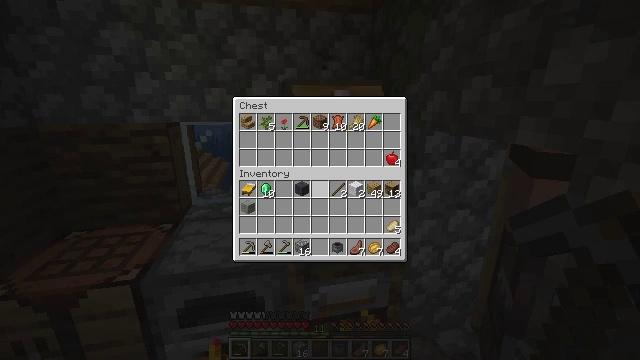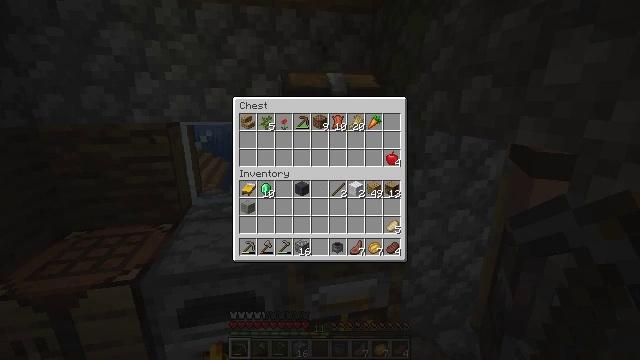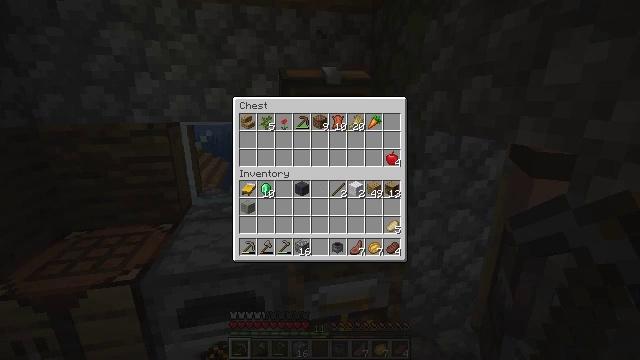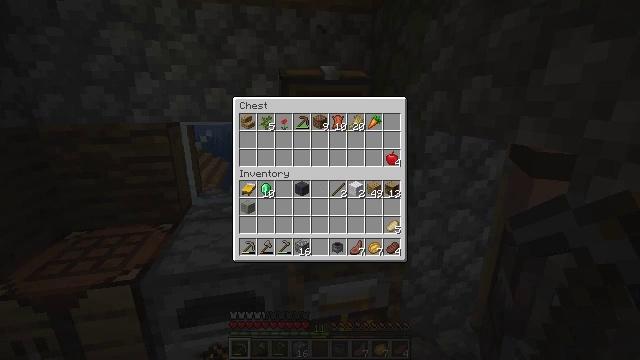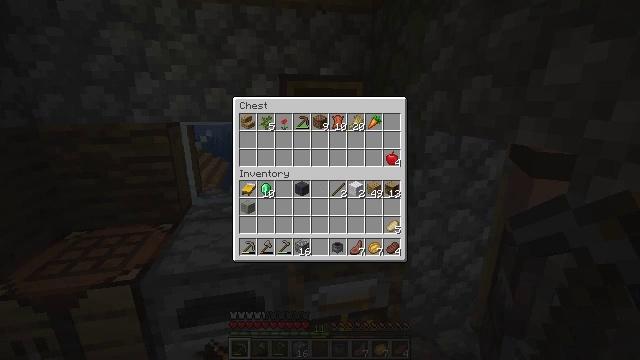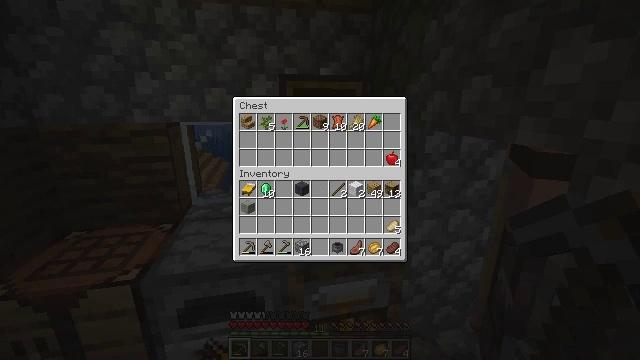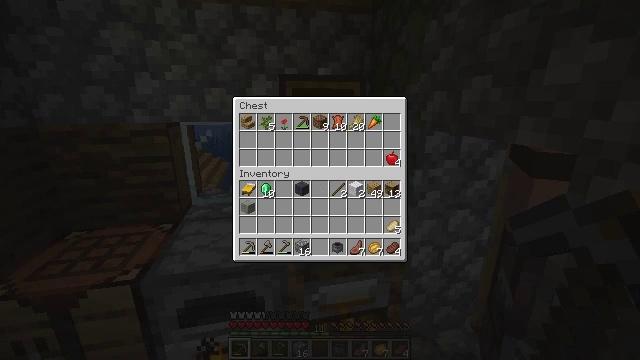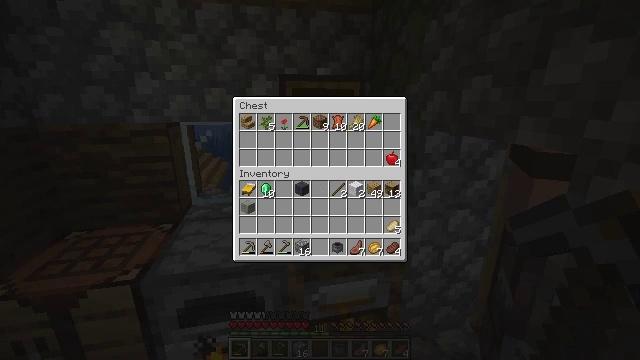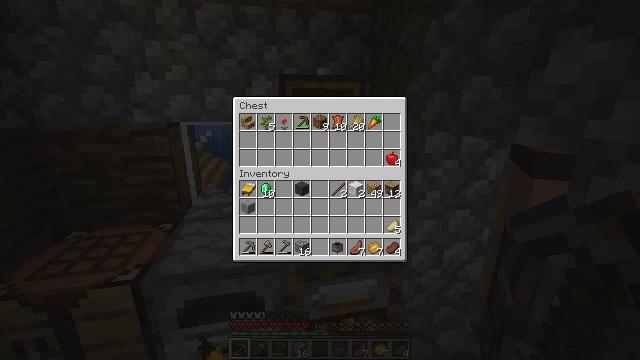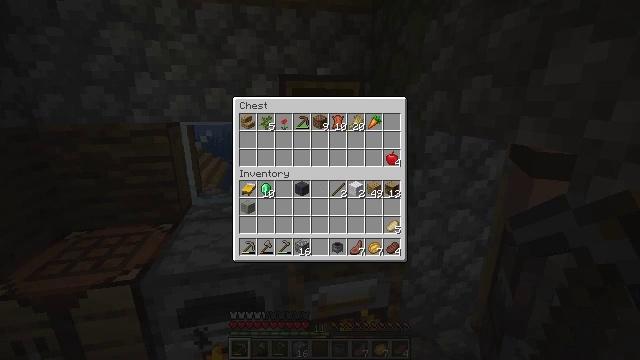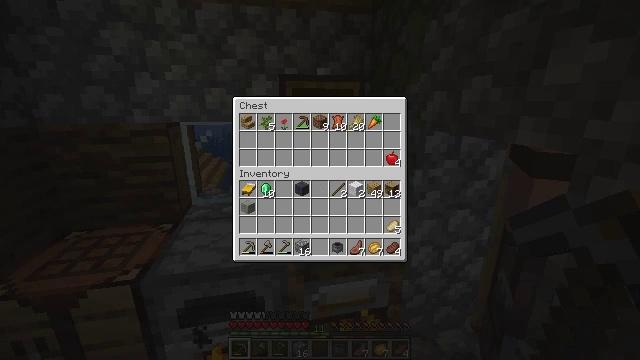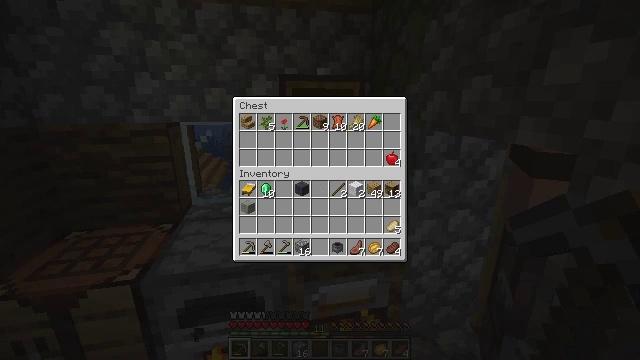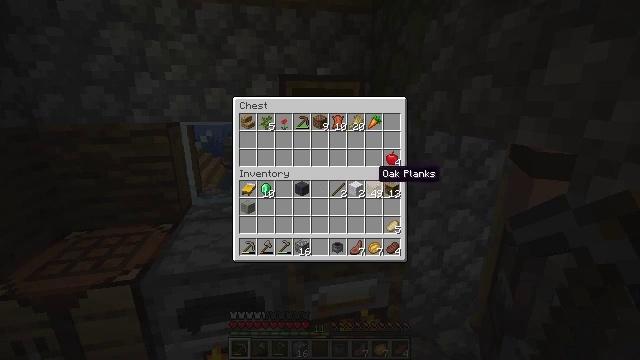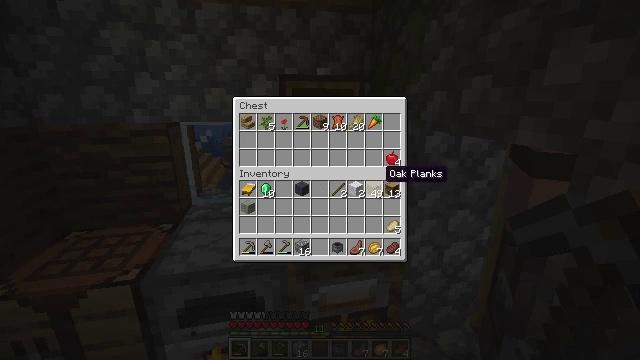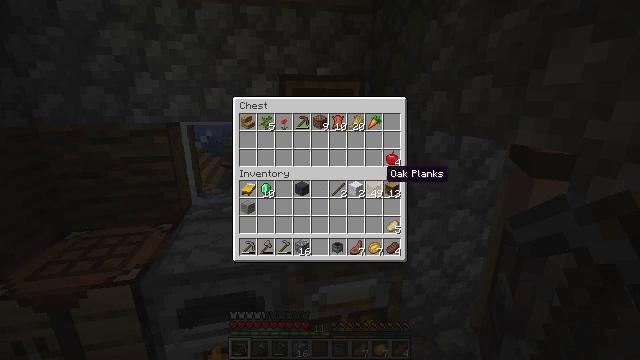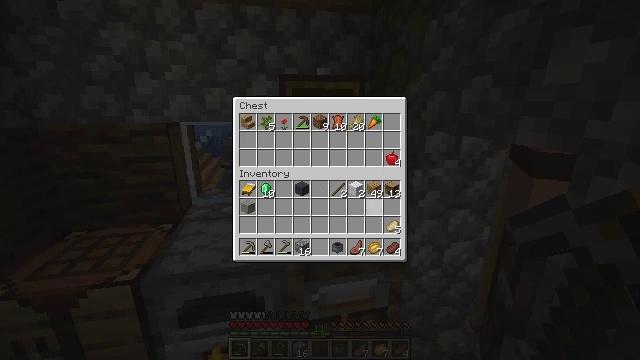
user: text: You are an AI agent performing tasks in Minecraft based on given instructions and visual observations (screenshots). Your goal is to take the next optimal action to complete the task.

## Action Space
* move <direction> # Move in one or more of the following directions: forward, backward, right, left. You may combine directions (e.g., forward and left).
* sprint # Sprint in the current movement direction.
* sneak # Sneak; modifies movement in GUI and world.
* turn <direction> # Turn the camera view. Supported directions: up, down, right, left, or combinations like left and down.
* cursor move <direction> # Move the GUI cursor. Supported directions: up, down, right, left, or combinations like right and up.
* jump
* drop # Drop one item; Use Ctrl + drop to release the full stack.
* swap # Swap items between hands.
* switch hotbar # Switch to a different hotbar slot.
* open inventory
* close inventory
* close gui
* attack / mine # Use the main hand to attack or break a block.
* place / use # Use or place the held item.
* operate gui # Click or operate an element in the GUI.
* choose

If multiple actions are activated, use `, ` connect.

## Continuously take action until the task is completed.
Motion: motion action
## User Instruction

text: Arrange leather in the crafting grid to create a leather helmet.
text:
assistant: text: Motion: no_op
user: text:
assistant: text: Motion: no_op
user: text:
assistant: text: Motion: no_op
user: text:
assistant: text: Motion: no_op
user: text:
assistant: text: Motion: no_op
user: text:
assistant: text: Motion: no_op
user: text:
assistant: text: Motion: no_op
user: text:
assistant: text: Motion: no_op
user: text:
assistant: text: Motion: no_op
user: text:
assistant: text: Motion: cursor move right
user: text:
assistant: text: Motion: cursor move right
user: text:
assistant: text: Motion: no_op
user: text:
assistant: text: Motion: cursor move right
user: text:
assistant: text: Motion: no_op
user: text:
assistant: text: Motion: cursor move down
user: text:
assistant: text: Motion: cursor move left and down
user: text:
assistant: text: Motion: cursor move down
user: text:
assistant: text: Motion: no_op
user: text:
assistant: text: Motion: no_op
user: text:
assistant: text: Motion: no_op
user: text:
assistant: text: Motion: no_op
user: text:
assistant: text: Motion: cursor move right and up
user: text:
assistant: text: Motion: cursor move right and up
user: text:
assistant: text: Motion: no_op
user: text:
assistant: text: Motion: no_op
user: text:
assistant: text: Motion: no_op
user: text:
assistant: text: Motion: no_op
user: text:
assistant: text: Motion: no_op
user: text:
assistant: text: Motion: no_op
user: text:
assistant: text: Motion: no_op